Question: Could some one help me with this please?
I have this function from another programmer:
'''
function checkRequired(fieldList) {
var field = null;
var blankFields = [];
for (var i = 0; i < fieldList.length; i++) {
listItem = fieldList[i].split;
fieldId = field[0];
label = field[1];
field = document.getElementById(fieldList[i].split("||")[0]);
if (isVisible(field) && isBlank(field)) {
blankFields[blankFields.length] = fieldList[i].split[1];
}
}
'''
I am passing this json array to it:
'''
var fieldList = new Array("'15||Project Requested By'","'18||Project Title'","'20||Banner Details'","'202||Flyer Details'","'2134||If Gl Code Not above'","'5862||Quantity'");
'''
Using FB I see that the function errors out on this line '[listItem = fieldList[i].split;]'
I am not understanding exactly what the .split is doing and the problem it's causing.
Any help would be appreciated.
Update: image added showing where error occurs:

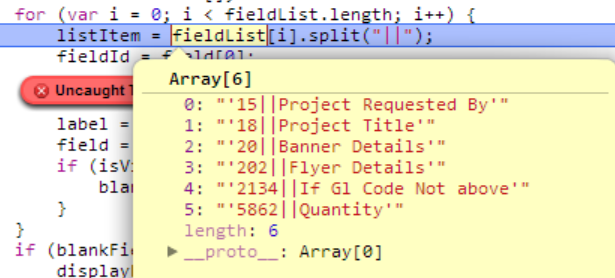
Answer: My guess is that the function should be something like this:
'''
function checkRequired(fieldList) {
var field = null,
blankFields = [],
listText, listItem, fieldId, label;
for (var i = 0; i < fieldList.length; i++) {
listText = fieldList[i];
listText = listText.substring(1, listText.length - 1); // trim ' (single quote)
listItem = listText.split("||");
fieldId = listItem[0];
label = listItem[1];
field = document.getElementById(fieldId);
if (isVisible(field) && isBlank(field)) {
blankFields.push(label);
}
}
return blankFields;
}
'''
Assuming that isVisible() and isBlank() are defined somewhere.